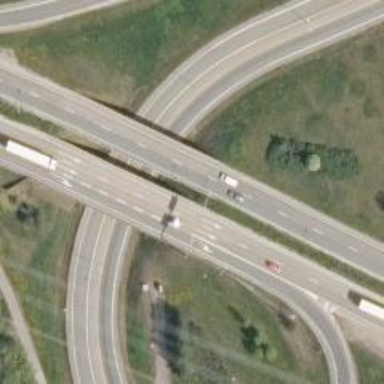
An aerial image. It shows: Trunk highway bridge with asphalt surface.